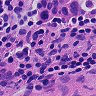
Metastatic tissue present: yes